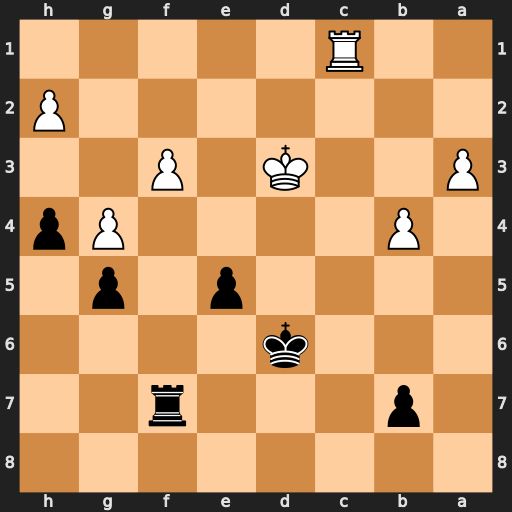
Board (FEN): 8/1p3r2/3k4/4p1p1/1P4Pp/P2K1P2/7P/2R5
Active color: b
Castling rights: -
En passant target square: -
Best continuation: Rxf3+ Ke4 Rf4+